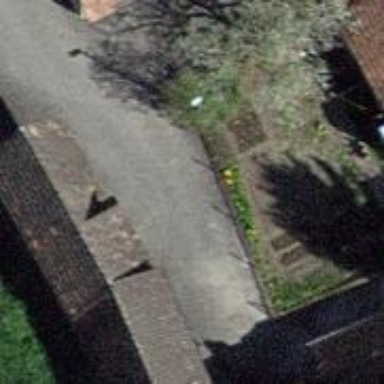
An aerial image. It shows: Garage building.